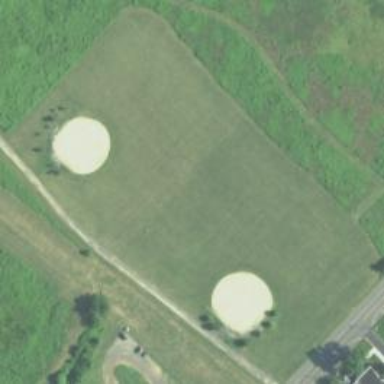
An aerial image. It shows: Baseball pitch for leisure and sports activities.